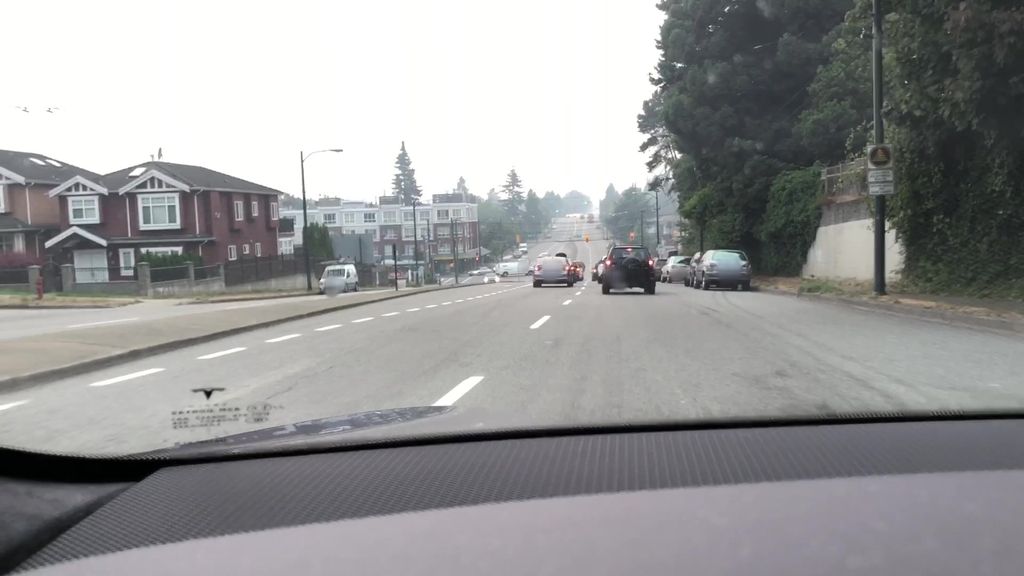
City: vancouver